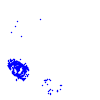
Particle: kaon